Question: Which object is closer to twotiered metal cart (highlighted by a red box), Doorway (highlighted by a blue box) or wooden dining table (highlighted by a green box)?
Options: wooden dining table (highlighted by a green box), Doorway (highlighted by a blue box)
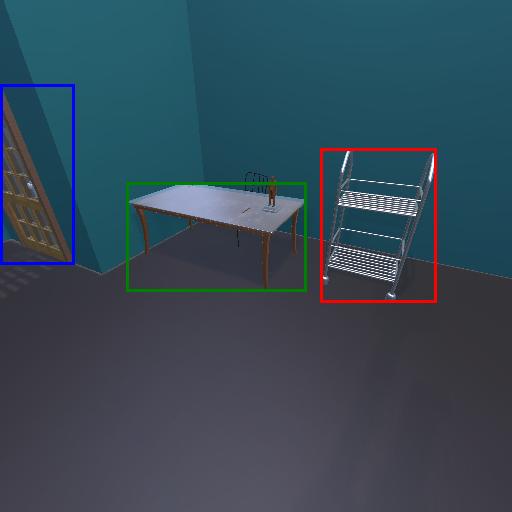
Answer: wooden dining table (highlighted by a green box)